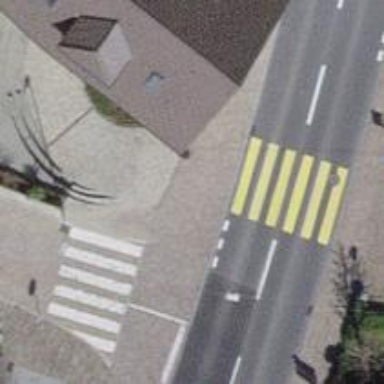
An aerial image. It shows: Sidewalk along the footway.